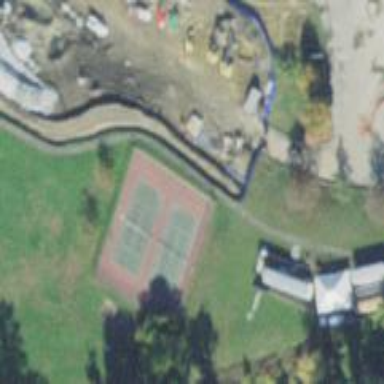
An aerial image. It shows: Tennis court on pitch designated for leisure land.